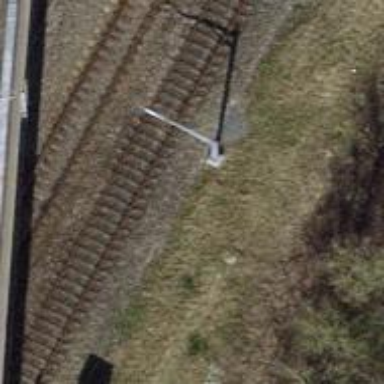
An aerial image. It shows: Power pole.